【题型】选择题　【知识点】平面几何　【难度】easy
若如图所示的两个四边形相似, 则 $\angle \alpha$ 的度数是( )

A. $75^\circ$

B. $60^\circ$

C. $87^\circ$

D. $120^\circ$
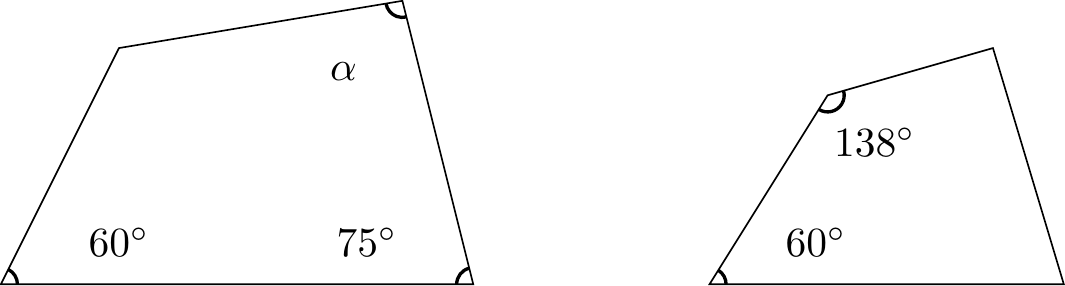
【解答】
解：$\because$ 两个四边形相似,

$\therefore \angle 1 = 138^\circ$,

$\because$ 四边形的内角和等于 $360^\circ$,

$\therefore \angle \alpha = 360^\circ - 60^\circ - 75^\circ - 138^\circ = 87^\circ$,

故选：C。